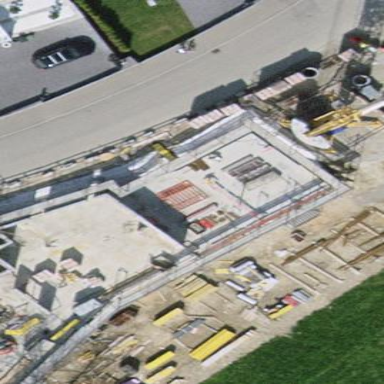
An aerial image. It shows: Building with flat roof.